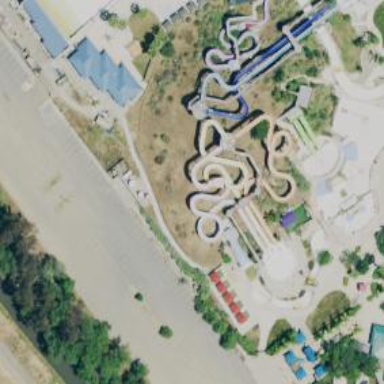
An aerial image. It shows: Water slide attraction.